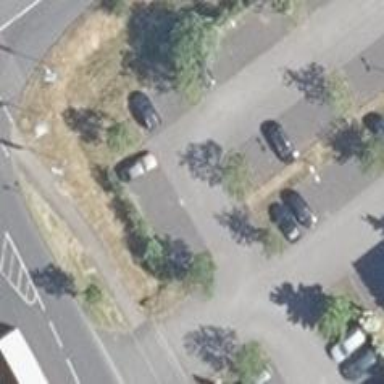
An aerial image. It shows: Road serving as parking aisle.